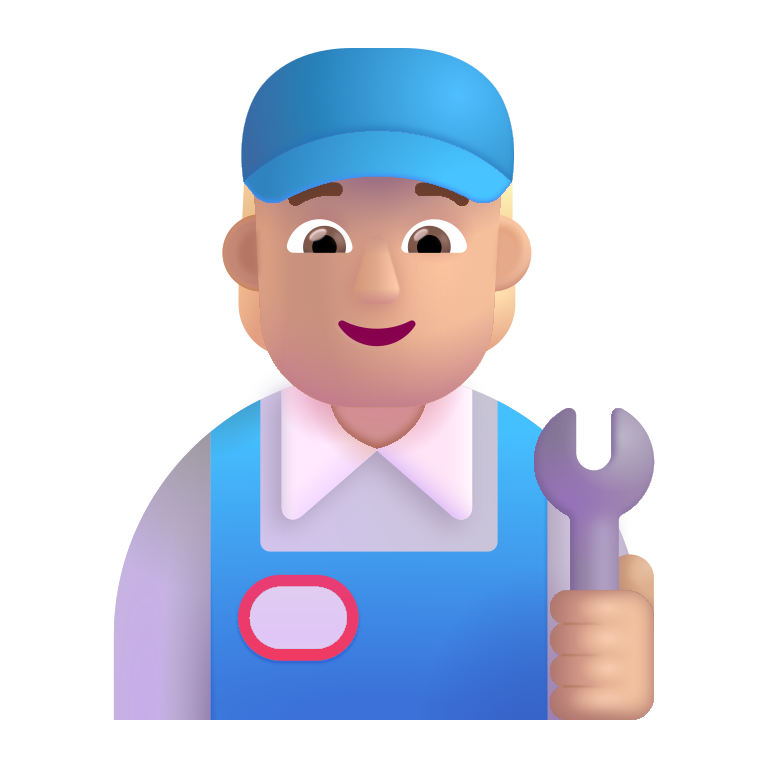
mechanic color  light